Question: I want to change the background of WPF UI designer and it is simple to change the color of the background, but after I change the color of the background, the look of the designer becomes horrible because of squares.
How to disable squared background?

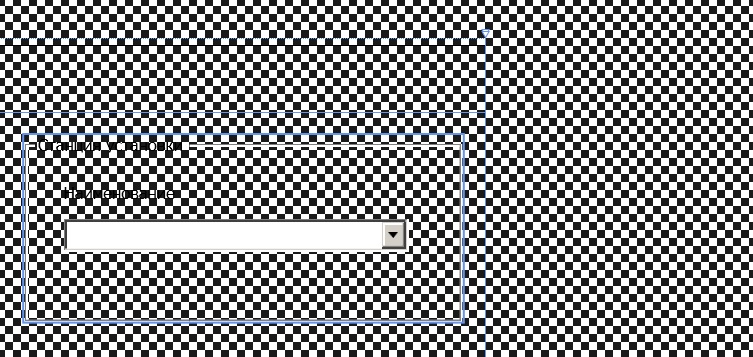
Answer: Go to Tools -> Options -> Environment -> Fonts and Colors, select and set Item foreground and Item background to the same color.